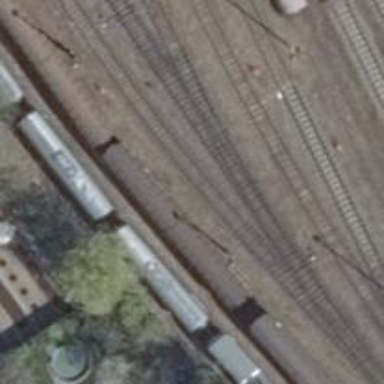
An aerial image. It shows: Rail spur service.